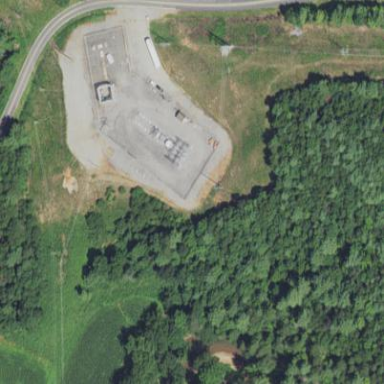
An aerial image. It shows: Distribution substation surrounded by fence.